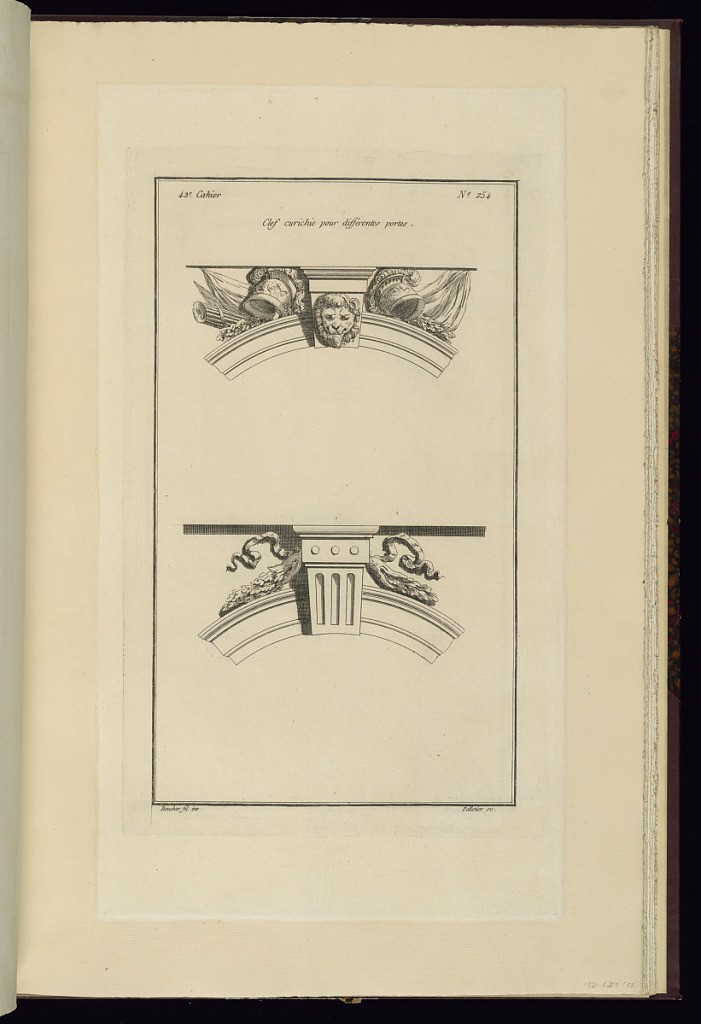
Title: Clef curichie pour differentes portes
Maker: Juste-François Boucher, French, 1736 – 1782
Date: ca. 1775
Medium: Engraving on off white laid paper
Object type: Print
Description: Two designs for keystones over curved doors. The top keystone is carved with a lion head and has military trophy above on either side. The bottom keystone is fluted and has draped garland and ribbon over the curve. The plate is signed.